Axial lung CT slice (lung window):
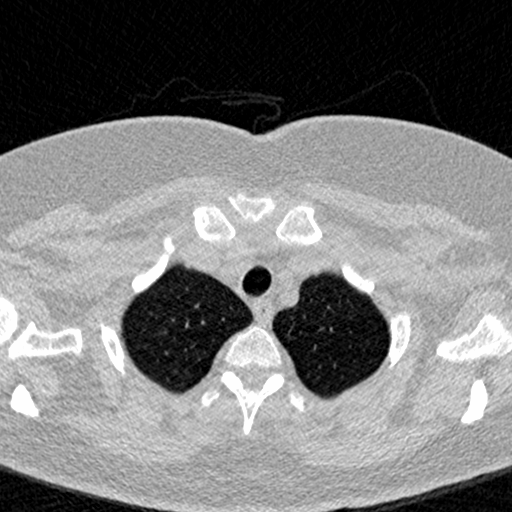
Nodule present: no